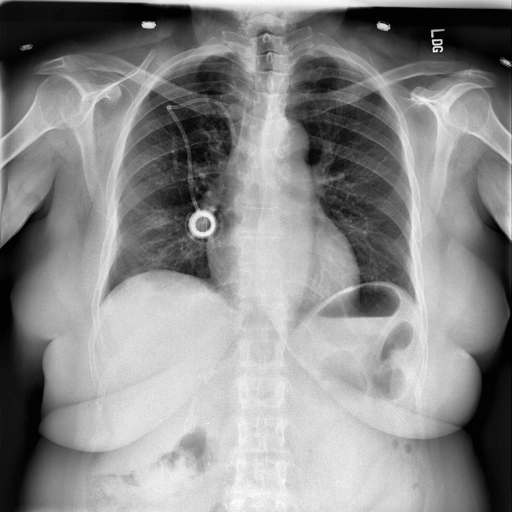
Finding: NORMAL